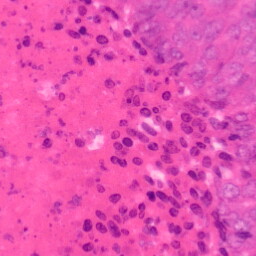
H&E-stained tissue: Colon